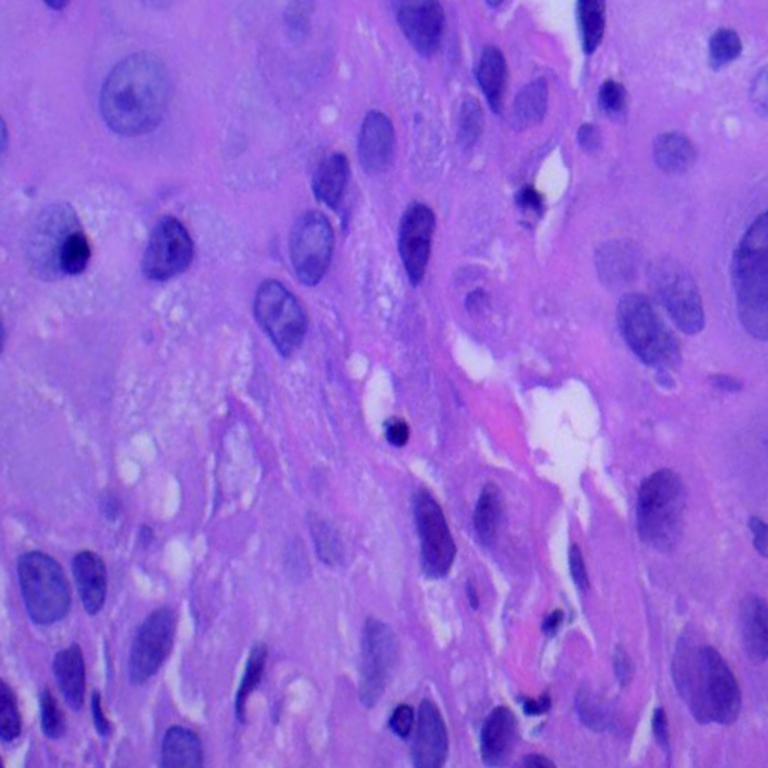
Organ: lung
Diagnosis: squamous carcinomas